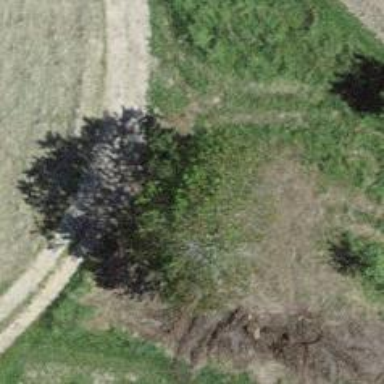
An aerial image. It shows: Single tag "natural: tree."